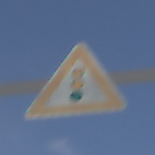
Verkehrszeichen: Lichtzeichenanlage
Umgebung: Outdoor, Nature
Tageszeit: MorningAfternoon
Wetter: PartlyCloudy
Licht: Natural
Jahreszeit: NotSpecified
Kontrast: HighContrast